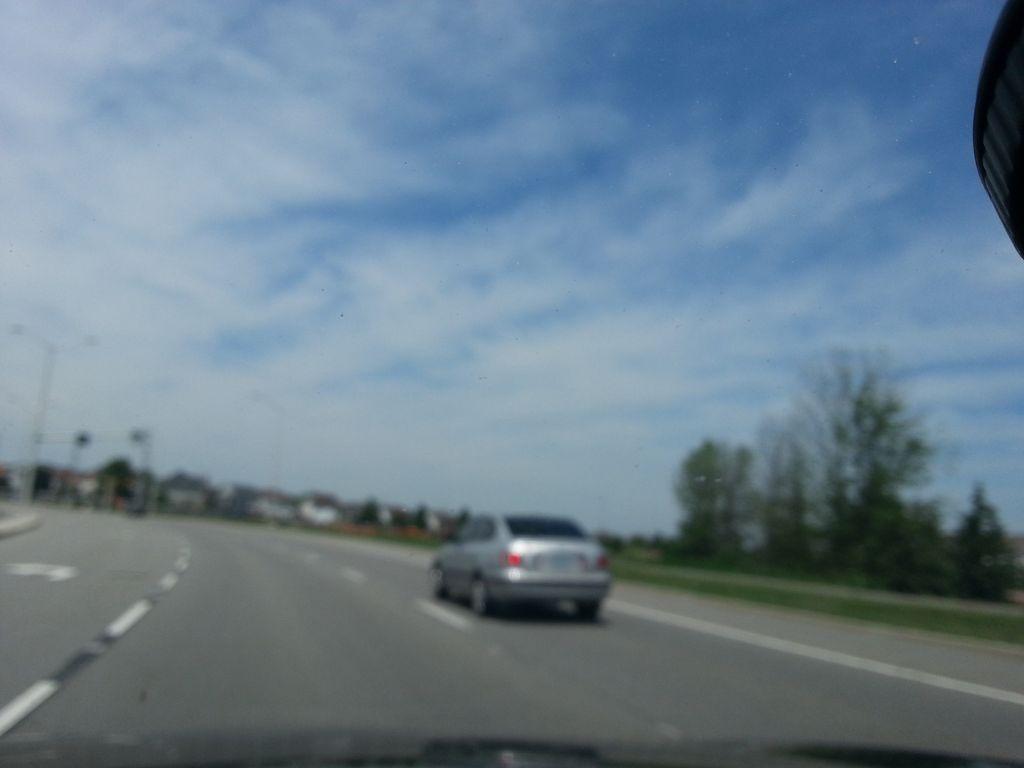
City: ottawa-gatineau